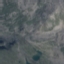
Land use / land cover class: HerbaceousVegetation